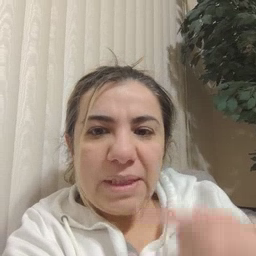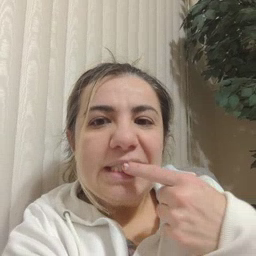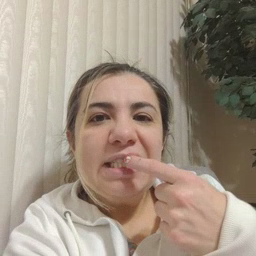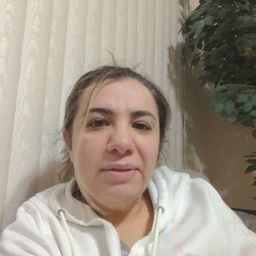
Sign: tooth